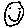
Label: smiley face